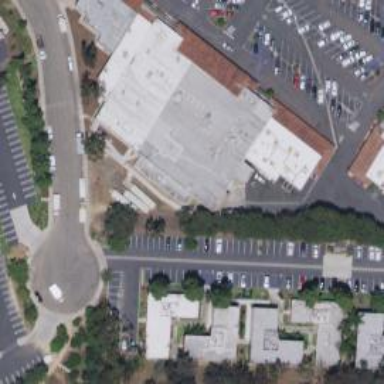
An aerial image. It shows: Commercial building.